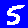
Digit: 5